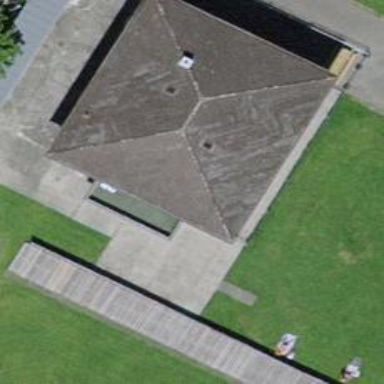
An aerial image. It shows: Picnic table located in leisure land area.